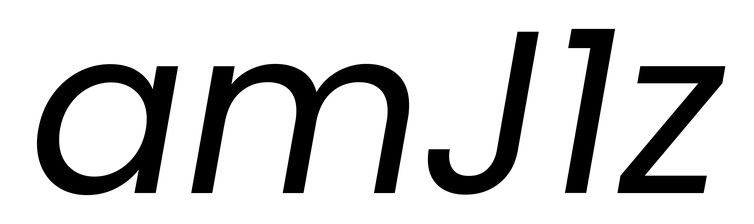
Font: Poppins-Italic